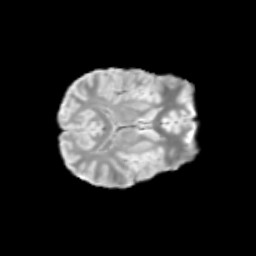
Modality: T2w
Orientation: axial
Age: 11
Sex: male
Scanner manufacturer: siemens
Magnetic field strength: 3 T
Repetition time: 3.8 s
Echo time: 0.07 s